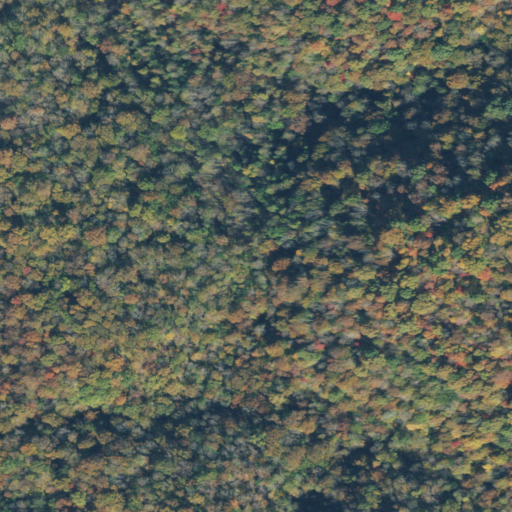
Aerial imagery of valley in Tennessee named Lick Cove containing only deciduous forest